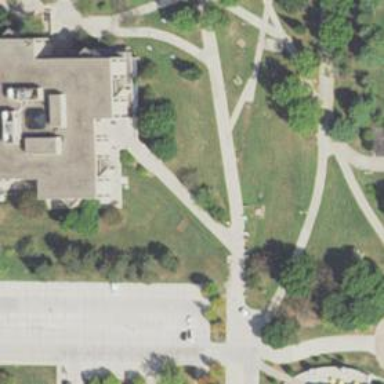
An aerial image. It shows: View of university building.